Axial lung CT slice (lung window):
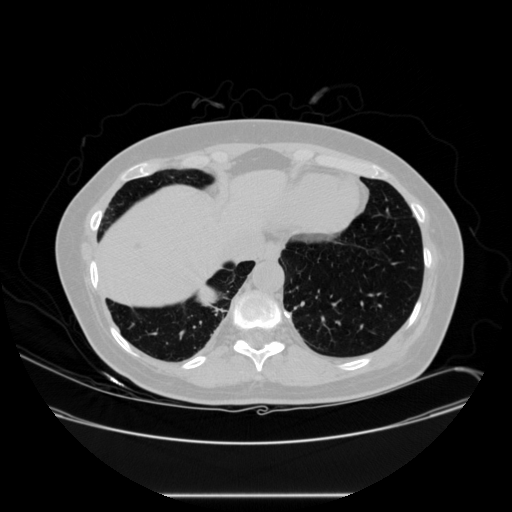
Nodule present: yes
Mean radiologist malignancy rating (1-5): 3.667